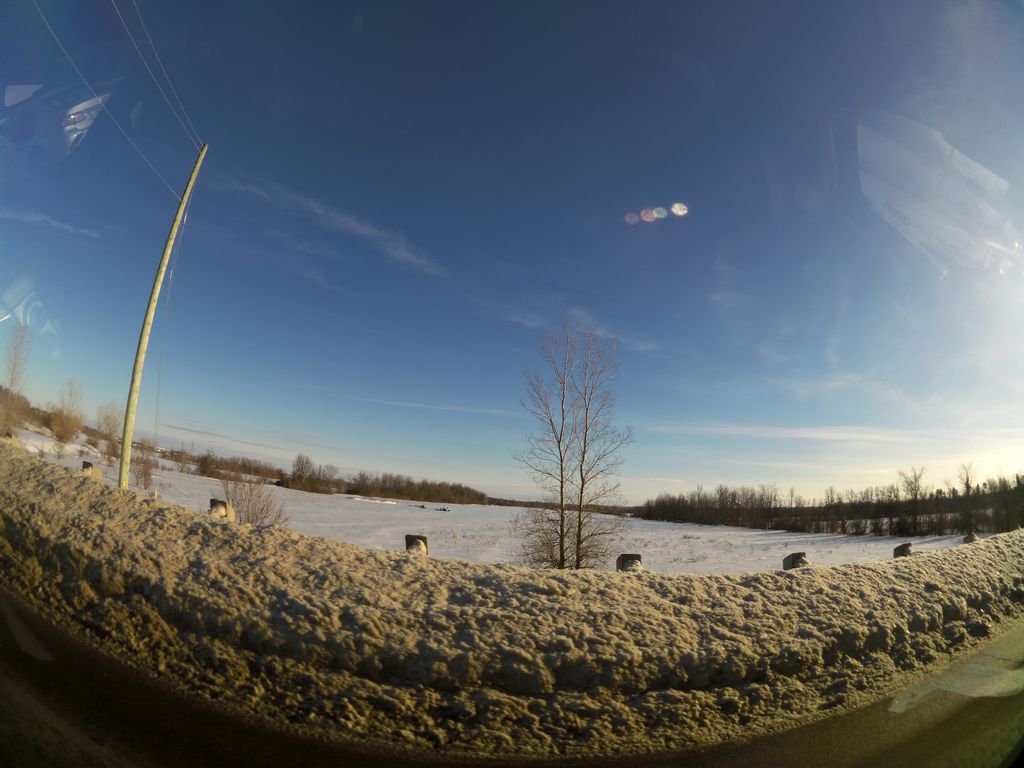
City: ottawa-gatineau